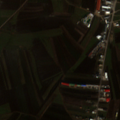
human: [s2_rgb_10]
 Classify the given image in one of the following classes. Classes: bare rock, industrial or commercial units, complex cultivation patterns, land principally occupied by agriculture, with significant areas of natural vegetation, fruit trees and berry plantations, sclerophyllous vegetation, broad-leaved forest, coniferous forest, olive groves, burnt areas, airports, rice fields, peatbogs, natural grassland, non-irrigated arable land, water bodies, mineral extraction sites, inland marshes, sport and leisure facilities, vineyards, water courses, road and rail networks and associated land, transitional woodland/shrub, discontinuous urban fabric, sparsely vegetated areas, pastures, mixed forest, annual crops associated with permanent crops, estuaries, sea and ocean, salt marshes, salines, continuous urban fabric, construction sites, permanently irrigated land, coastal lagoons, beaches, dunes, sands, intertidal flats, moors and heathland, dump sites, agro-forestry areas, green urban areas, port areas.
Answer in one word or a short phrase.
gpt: discontinuous urban fabric, industrial or commercial units, non-irrigated arable land, pastures